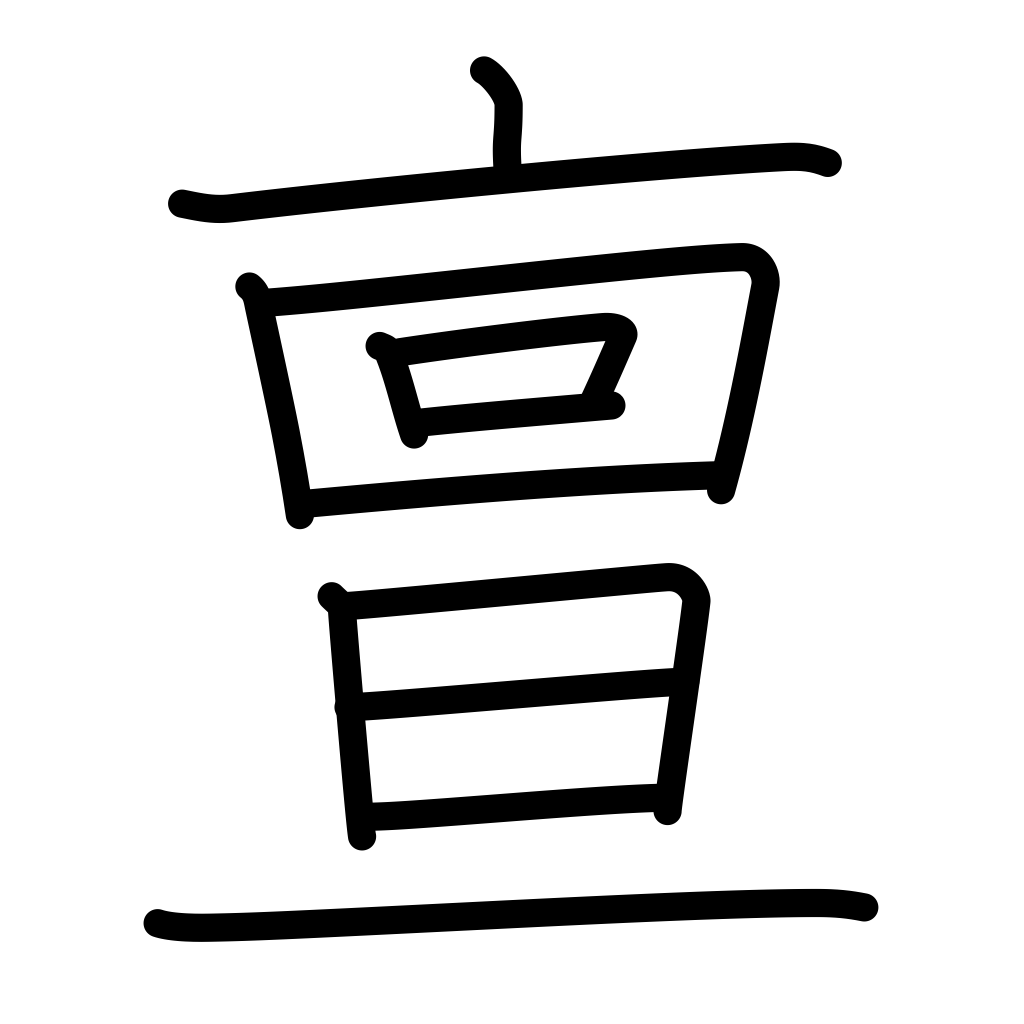
Meaning: truly, wholly, cordial